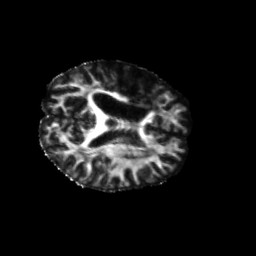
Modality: FA
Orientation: axial
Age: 56
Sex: female
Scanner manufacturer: siemens
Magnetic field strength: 3 T
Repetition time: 5.25 s
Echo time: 0.08 s